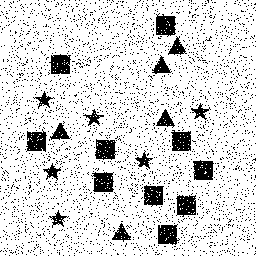
Squares: 10
Triangles: 5
Stars: 6
Total shapes: 21